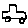
Label: car